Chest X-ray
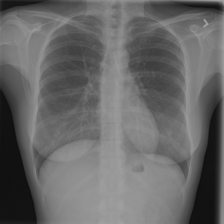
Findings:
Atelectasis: negative
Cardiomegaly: negative
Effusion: negative
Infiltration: negative
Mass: negative
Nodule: negative
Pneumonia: negative
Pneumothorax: positive
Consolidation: negative
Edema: negative
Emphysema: negative
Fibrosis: negative
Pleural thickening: negative
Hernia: negative